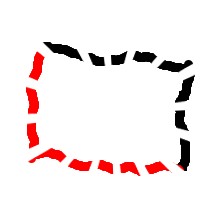
Shape: rectangle